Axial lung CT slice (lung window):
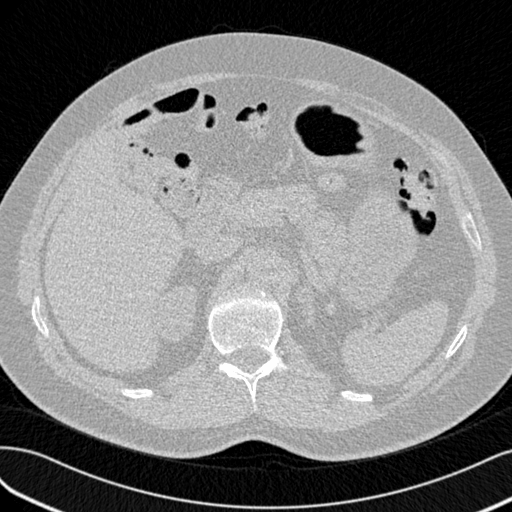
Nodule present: no